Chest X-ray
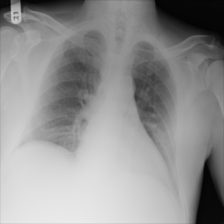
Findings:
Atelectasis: negative
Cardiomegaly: negative
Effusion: negative
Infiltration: negative
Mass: negative
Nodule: negative
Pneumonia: negative
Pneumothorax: negative
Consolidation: negative
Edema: negative
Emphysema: negative
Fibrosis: negative
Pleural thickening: negative
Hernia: negative